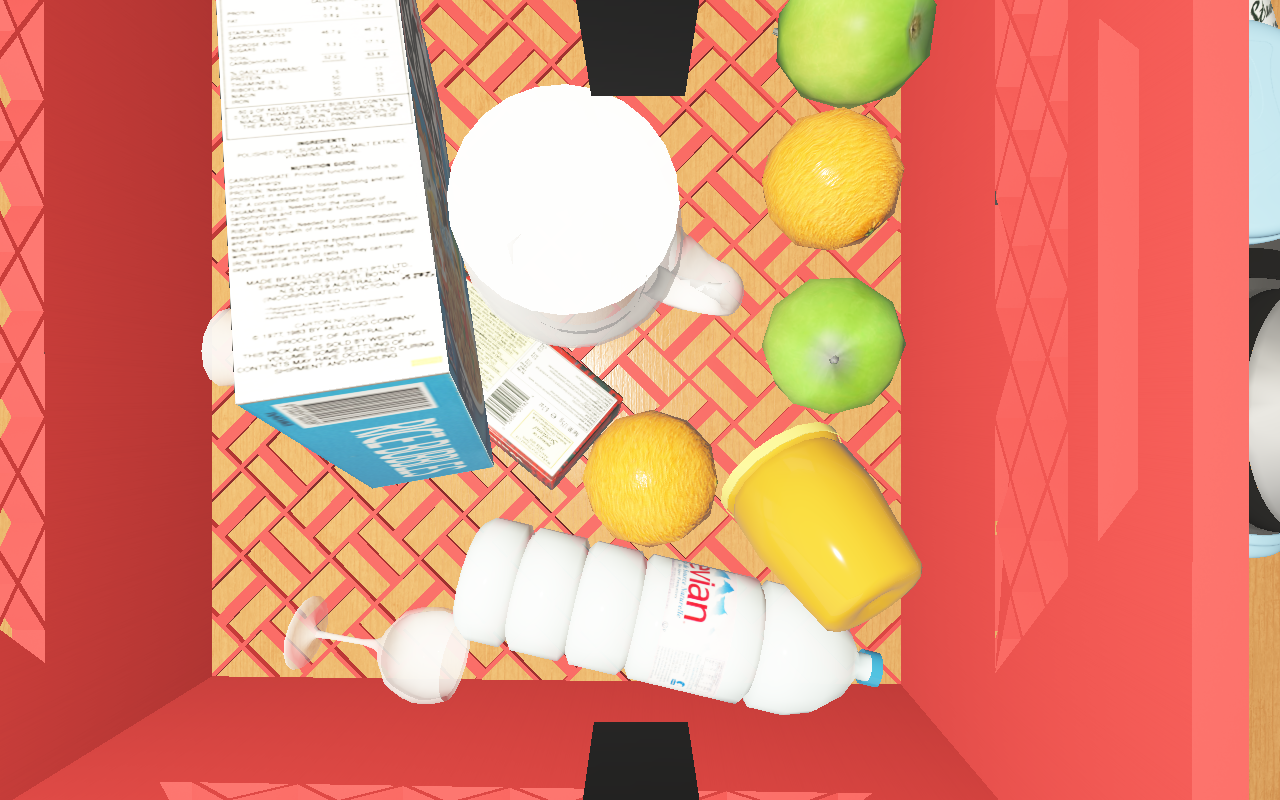
Objects in the scene:
carafe
apple
apple
orange
orange
spoon
glass
jam jar
cereal box
cereal box